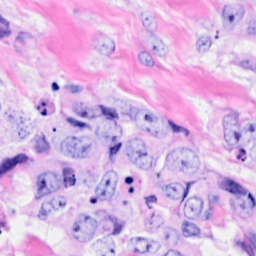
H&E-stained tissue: Breast